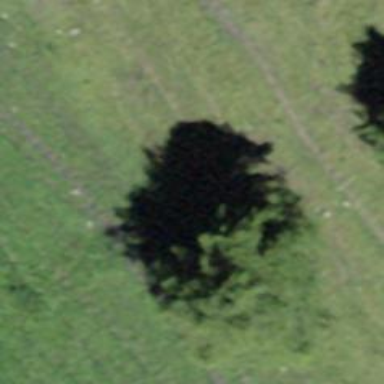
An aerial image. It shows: Single tag "natural: tree."